Field crop: tomato
Growth stage: 1
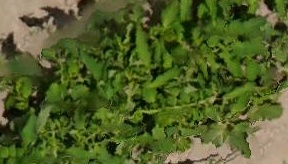
Species: tomato